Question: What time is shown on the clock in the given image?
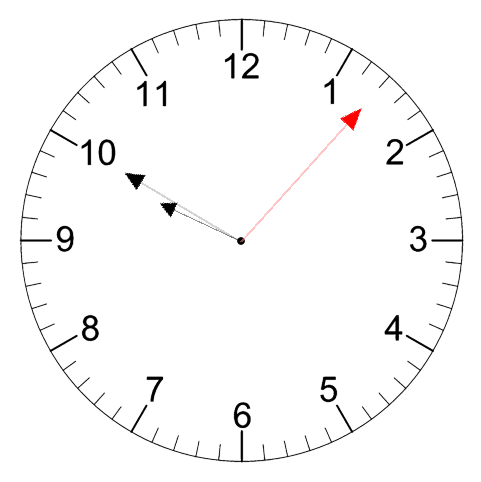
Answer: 09:50:07